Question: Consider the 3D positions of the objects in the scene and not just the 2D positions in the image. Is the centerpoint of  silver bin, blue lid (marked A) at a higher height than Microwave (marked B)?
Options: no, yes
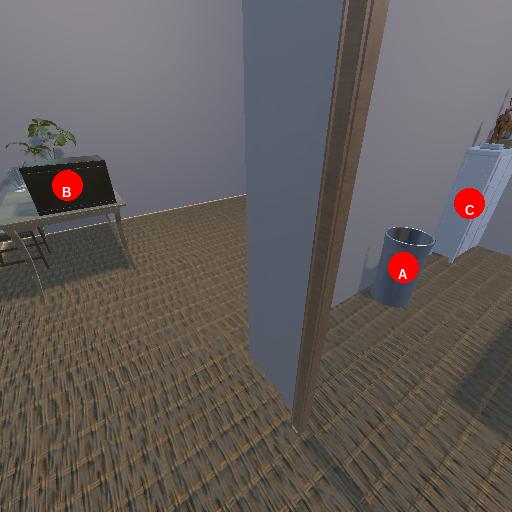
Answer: no